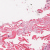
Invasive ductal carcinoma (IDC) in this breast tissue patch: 0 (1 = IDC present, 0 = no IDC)